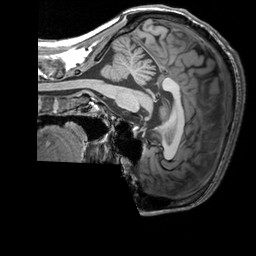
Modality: T1w
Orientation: sagittal
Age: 26
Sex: male
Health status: healthy
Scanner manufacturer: siemens
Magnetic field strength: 3 T
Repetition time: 2.3 s
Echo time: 0.00303 s